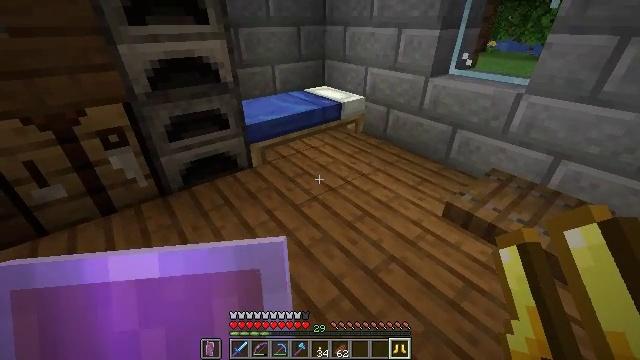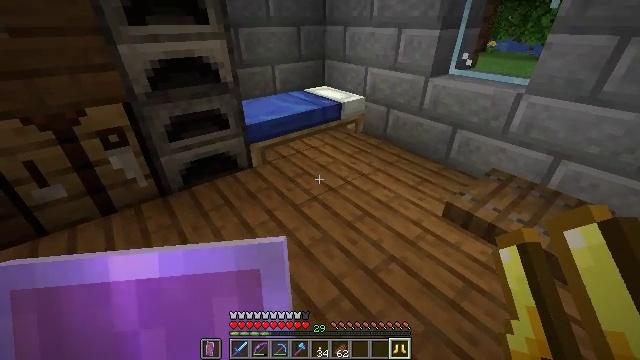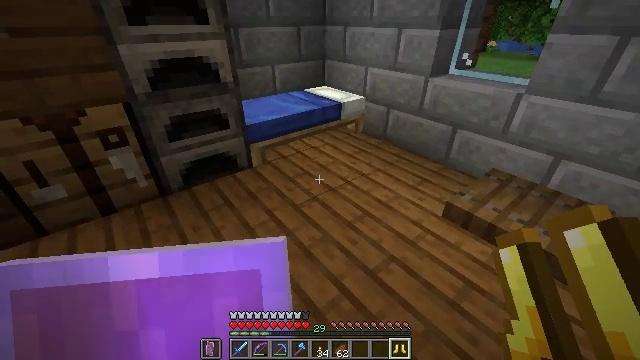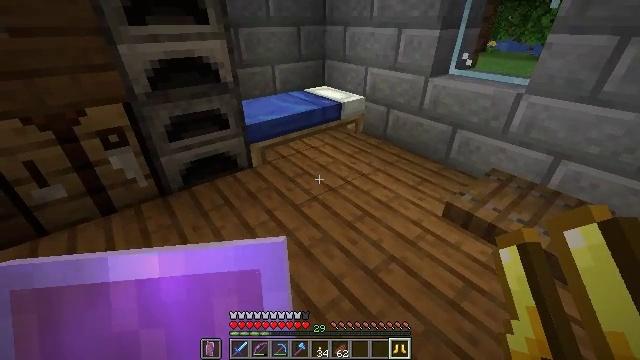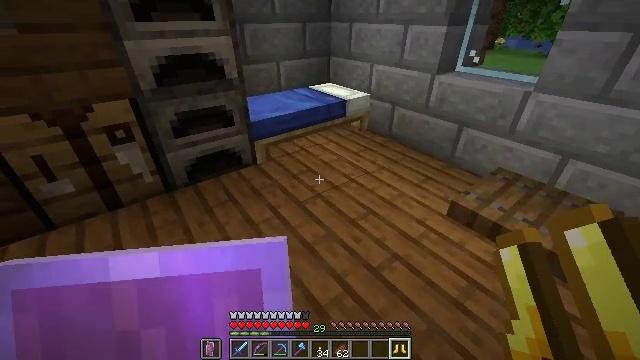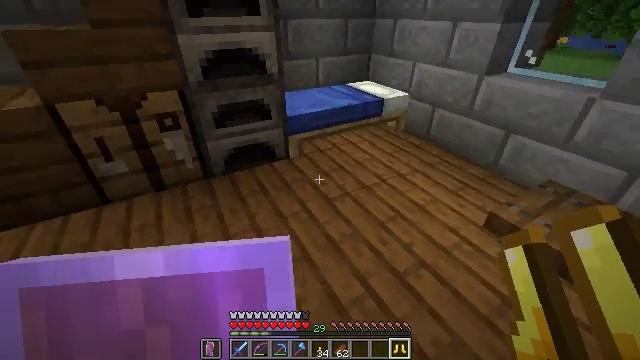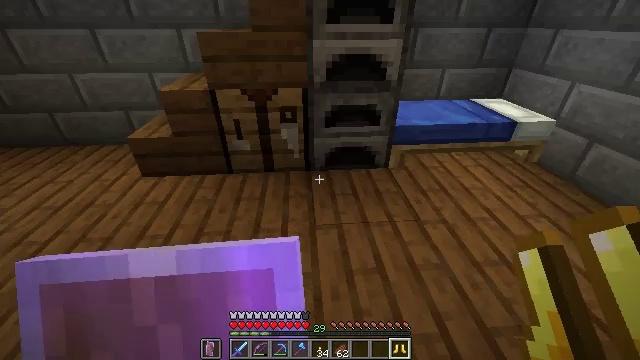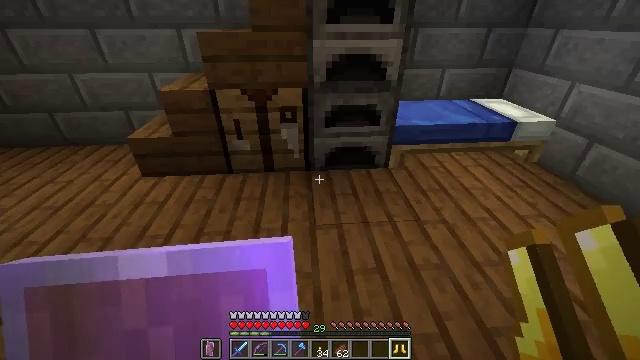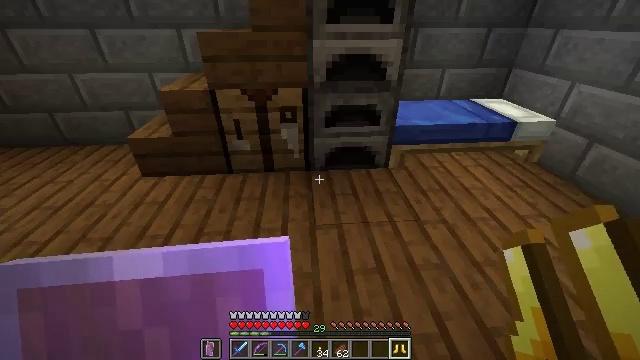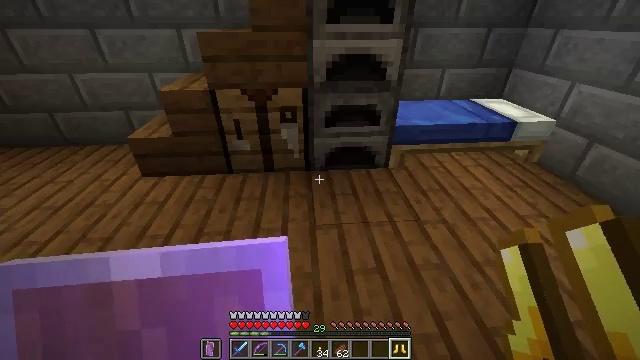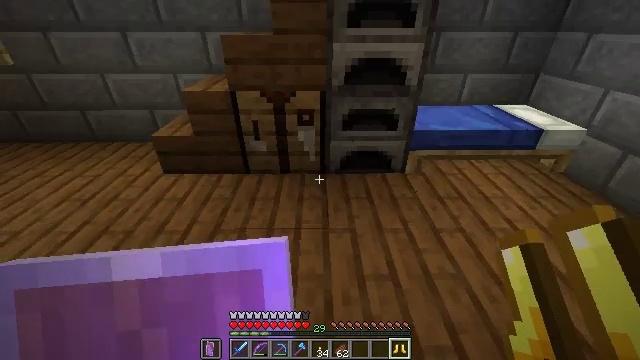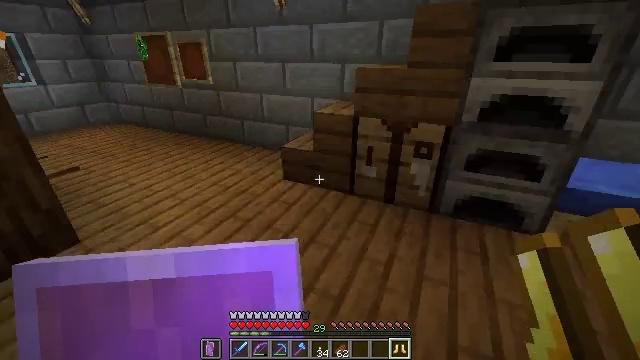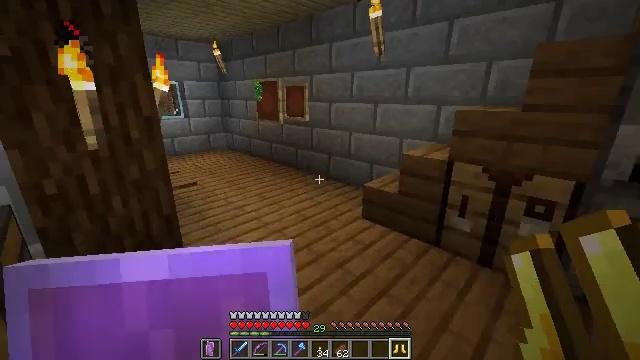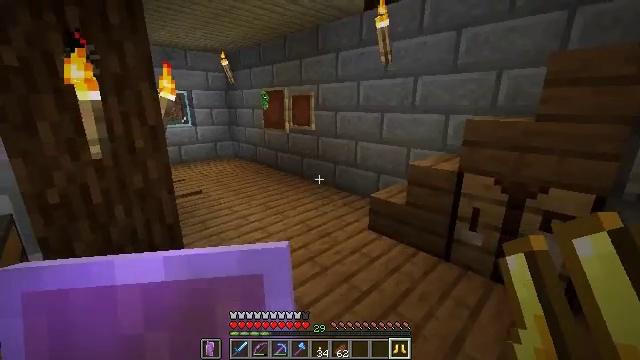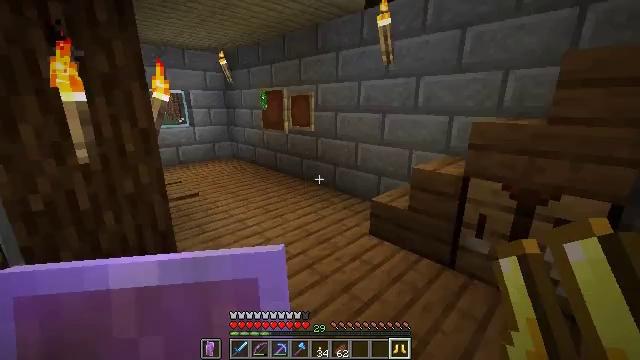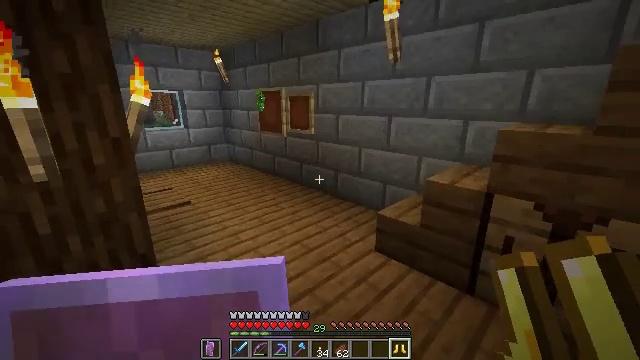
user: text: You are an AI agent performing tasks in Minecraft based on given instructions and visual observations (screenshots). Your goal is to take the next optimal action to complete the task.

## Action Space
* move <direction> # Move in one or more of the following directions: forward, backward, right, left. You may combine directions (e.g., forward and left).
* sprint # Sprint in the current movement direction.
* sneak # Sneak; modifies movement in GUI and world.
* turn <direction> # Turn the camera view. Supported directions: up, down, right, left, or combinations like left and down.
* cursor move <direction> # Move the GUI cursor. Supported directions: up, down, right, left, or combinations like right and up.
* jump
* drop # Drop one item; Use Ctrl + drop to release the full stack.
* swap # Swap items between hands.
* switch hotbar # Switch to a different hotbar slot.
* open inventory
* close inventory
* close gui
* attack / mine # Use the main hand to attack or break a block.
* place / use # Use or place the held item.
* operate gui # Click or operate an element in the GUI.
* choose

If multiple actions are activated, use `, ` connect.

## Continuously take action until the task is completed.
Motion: motion action
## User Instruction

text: Open the crafting grid for blaze powder.
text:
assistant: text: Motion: no_op
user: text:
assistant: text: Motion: no_op
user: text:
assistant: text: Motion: no_op
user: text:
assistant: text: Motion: turn left
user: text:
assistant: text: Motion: turn left
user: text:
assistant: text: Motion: turn left and up
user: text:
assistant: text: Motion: no_op
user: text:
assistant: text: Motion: no_op
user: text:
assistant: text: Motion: no_op
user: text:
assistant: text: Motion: turn left
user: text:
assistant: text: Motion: turn left and up
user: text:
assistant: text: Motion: move forward, turn left and up
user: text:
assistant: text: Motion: move forward, turn left and up
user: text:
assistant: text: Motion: move forward
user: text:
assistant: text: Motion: move forward, sprint
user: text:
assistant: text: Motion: move forward, sprint
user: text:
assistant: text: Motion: move forward
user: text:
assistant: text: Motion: move forward
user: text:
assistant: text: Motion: move forward
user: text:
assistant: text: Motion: move forward
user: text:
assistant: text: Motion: turn right and down
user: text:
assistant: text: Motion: turn right and down
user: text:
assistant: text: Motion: turn right and down
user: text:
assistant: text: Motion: turn right and up
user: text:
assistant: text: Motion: no_op
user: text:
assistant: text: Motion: move left
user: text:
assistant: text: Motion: move left, turn right and up
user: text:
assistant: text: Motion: move left, turn left
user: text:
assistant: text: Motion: turn left and up
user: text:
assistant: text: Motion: turn left